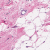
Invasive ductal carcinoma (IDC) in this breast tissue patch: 0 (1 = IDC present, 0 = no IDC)